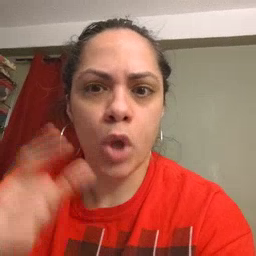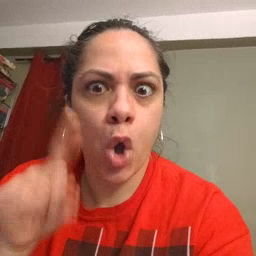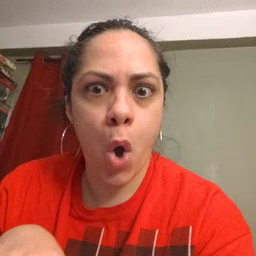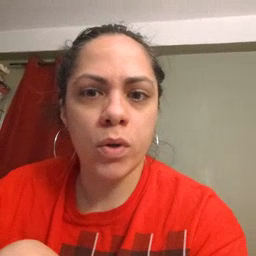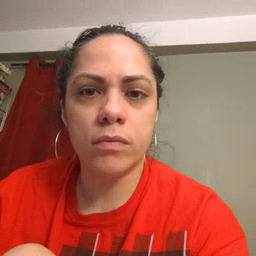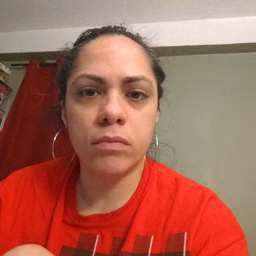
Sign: go